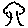
Label: tree